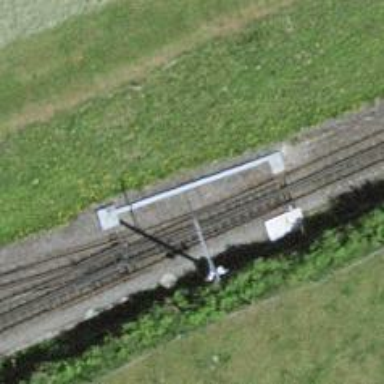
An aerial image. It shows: Railway switch.